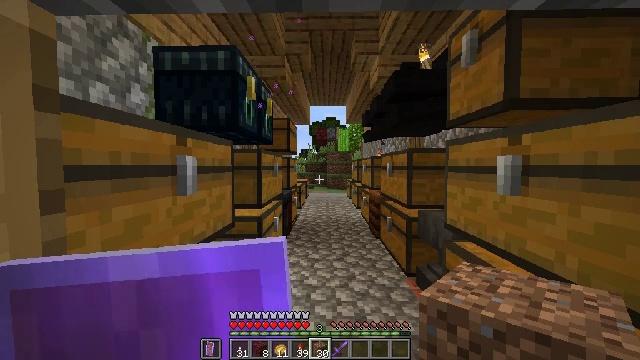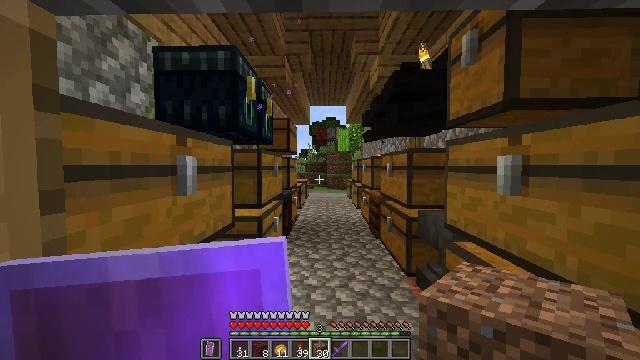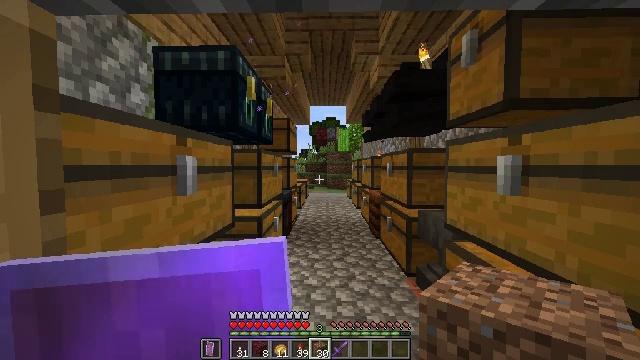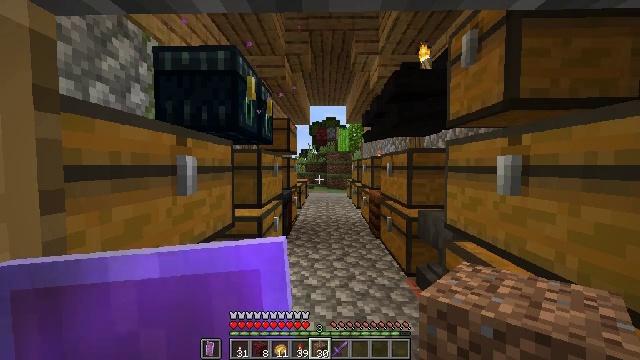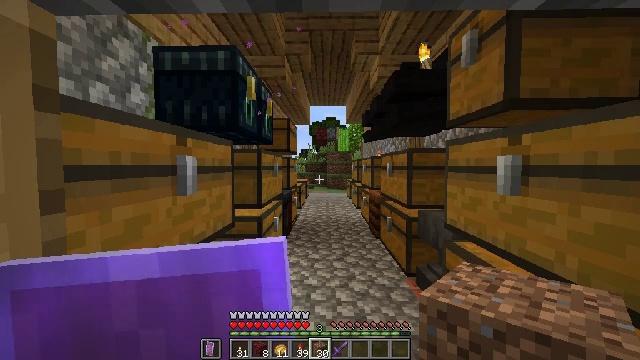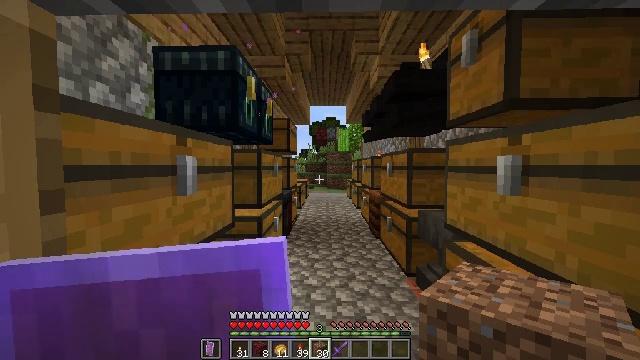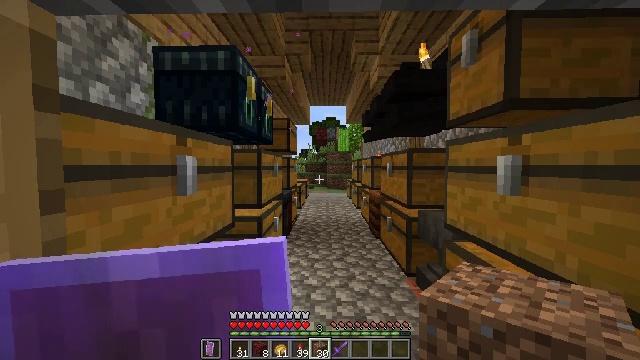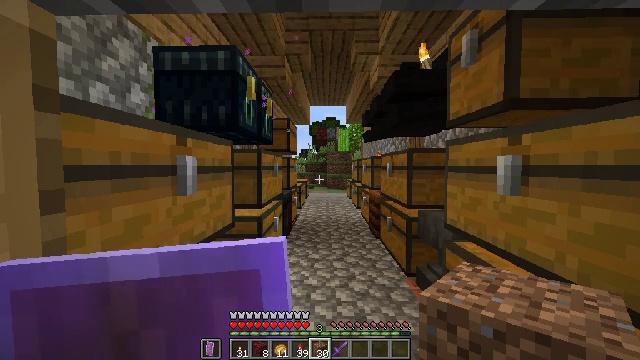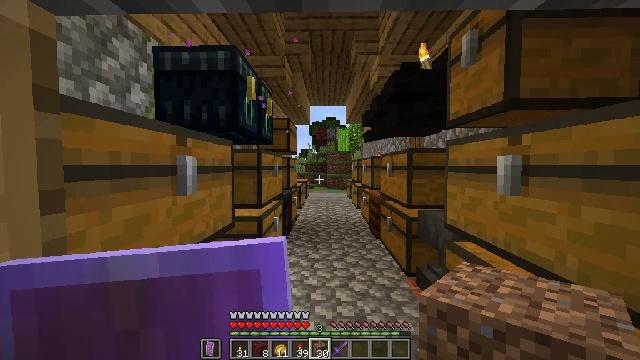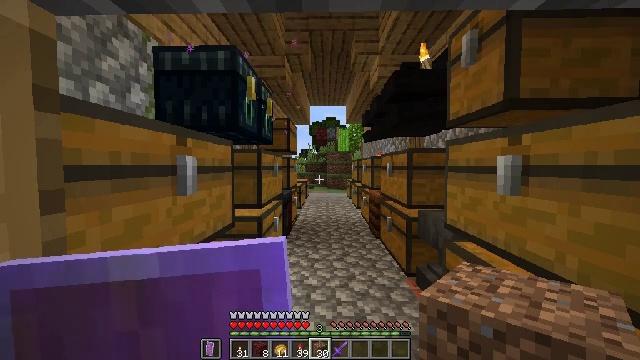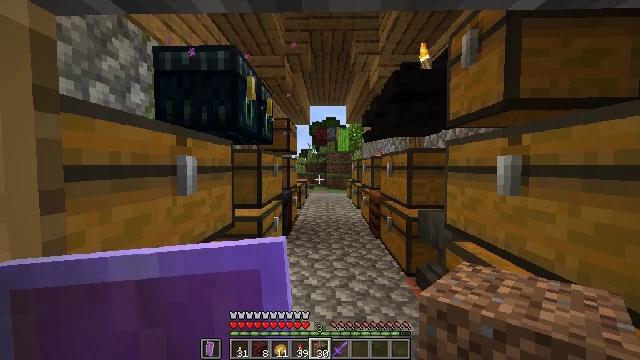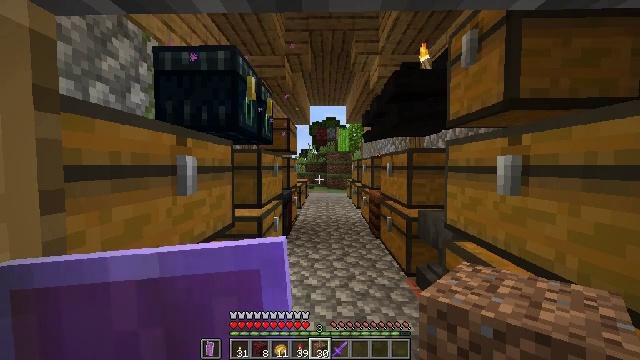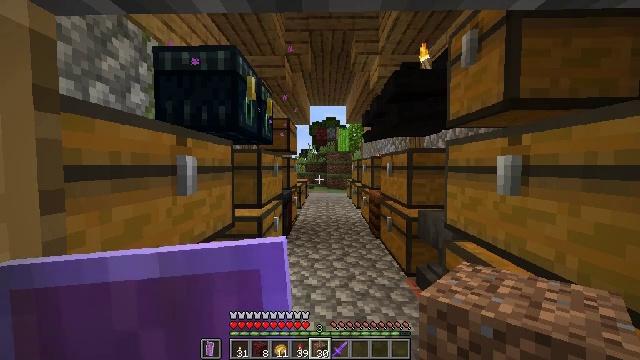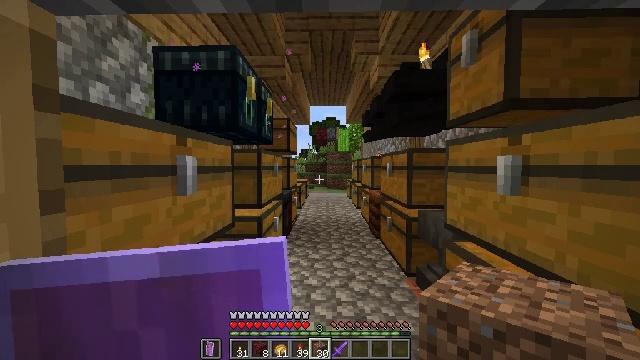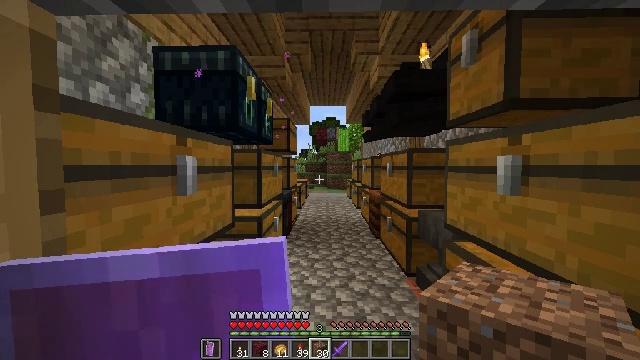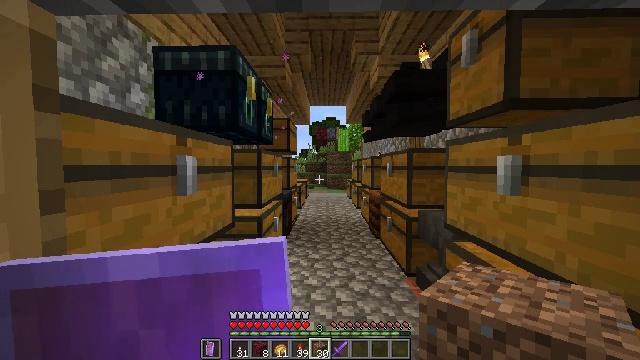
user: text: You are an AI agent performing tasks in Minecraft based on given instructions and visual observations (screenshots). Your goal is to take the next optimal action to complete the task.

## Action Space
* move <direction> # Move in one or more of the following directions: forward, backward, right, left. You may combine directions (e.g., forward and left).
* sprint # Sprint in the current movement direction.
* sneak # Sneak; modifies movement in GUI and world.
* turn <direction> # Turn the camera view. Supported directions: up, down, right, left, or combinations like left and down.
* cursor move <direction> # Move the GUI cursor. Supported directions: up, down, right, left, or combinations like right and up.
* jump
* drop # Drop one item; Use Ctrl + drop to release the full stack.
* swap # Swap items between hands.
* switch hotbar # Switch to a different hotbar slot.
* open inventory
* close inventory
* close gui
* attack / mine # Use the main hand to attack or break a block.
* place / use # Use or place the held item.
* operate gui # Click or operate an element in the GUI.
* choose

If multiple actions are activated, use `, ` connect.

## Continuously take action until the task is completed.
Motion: motion action
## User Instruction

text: Retrieve the white banner from its position.
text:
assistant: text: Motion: no_op
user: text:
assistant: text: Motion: no_op
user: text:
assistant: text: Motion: no_op
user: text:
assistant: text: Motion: no_op
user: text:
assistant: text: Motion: no_op
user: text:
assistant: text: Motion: no_op
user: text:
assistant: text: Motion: no_op
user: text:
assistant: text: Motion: no_op
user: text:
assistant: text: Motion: no_op
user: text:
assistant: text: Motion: no_op
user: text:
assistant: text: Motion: no_op
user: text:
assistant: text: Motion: no_op
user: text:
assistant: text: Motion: no_op
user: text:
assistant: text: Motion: no_op
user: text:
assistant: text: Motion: no_op
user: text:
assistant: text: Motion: no_op
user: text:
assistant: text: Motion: no_op
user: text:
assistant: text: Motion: no_op
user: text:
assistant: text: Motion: no_op
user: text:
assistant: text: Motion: no_op
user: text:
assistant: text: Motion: no_op
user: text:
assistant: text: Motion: no_op
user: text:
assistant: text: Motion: no_op
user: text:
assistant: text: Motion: no_op
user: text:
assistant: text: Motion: no_op
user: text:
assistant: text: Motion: no_op
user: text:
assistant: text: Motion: no_op
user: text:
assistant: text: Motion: no_op
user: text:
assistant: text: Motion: no_op
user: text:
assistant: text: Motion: no_op